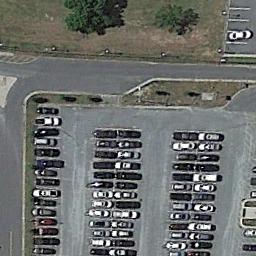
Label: parking_lot